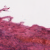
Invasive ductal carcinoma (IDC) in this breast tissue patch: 0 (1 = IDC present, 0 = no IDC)